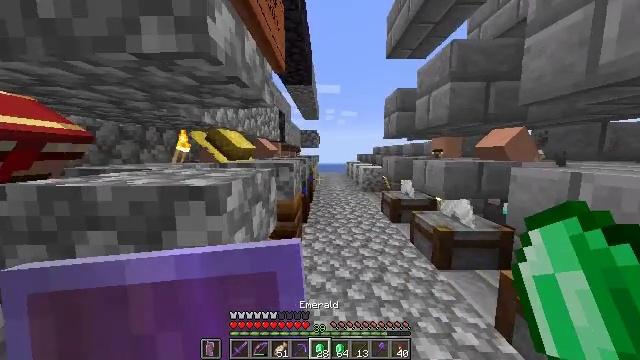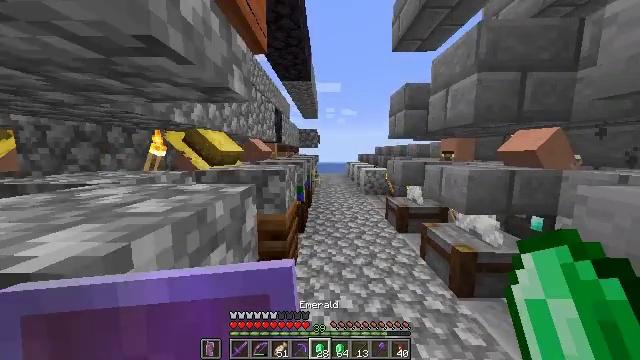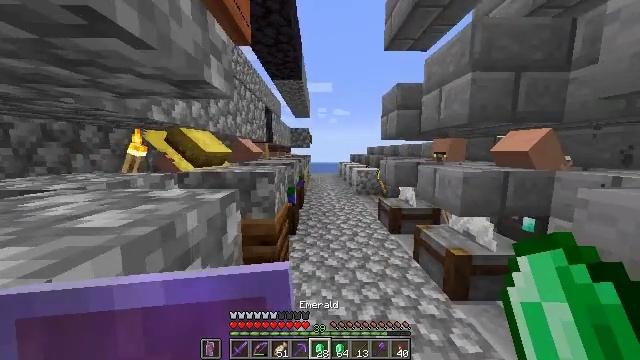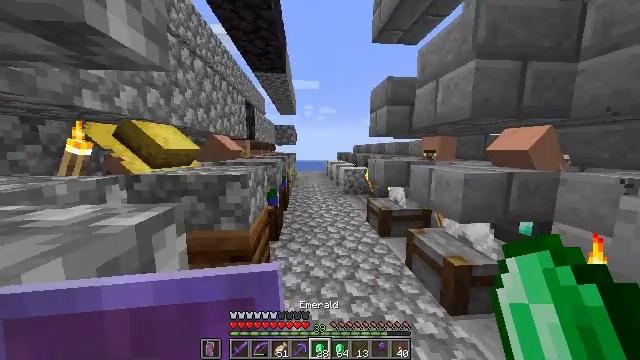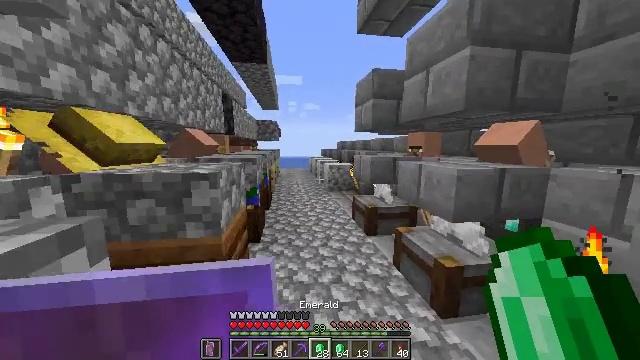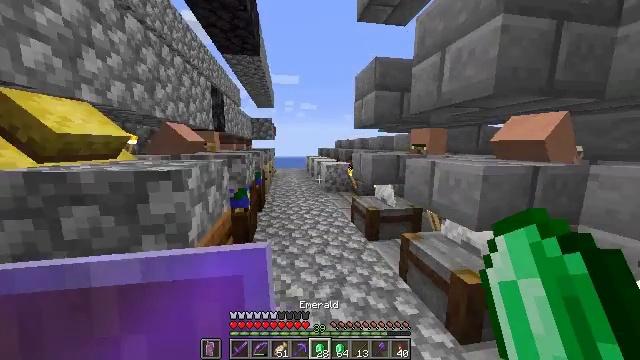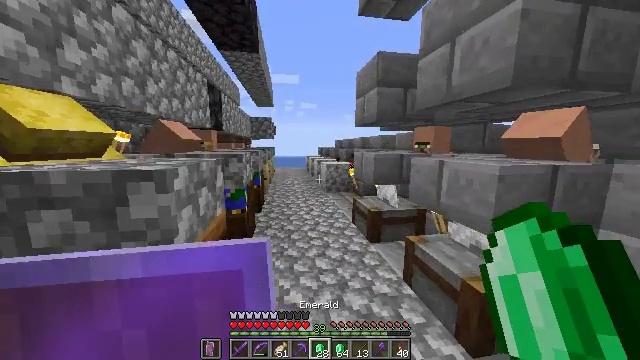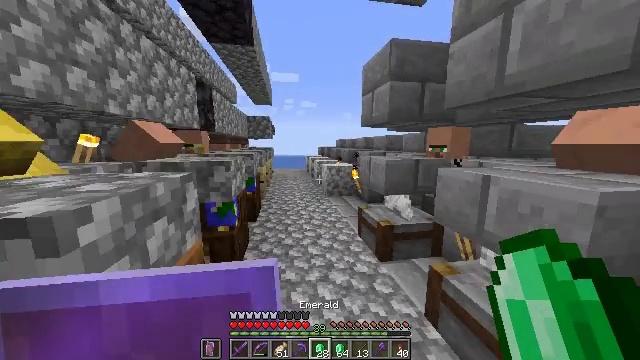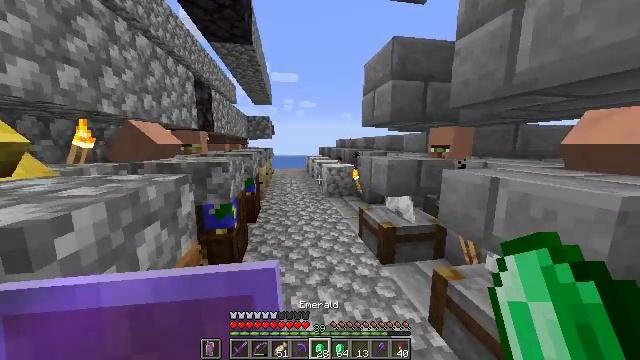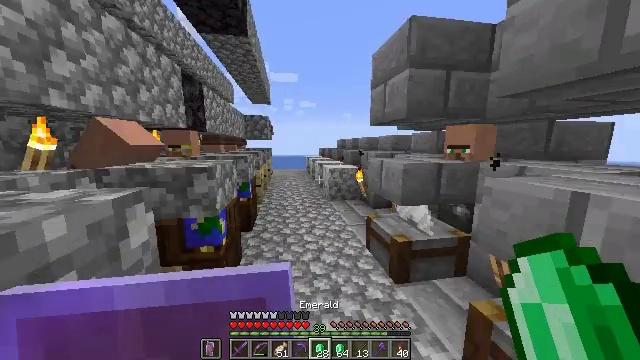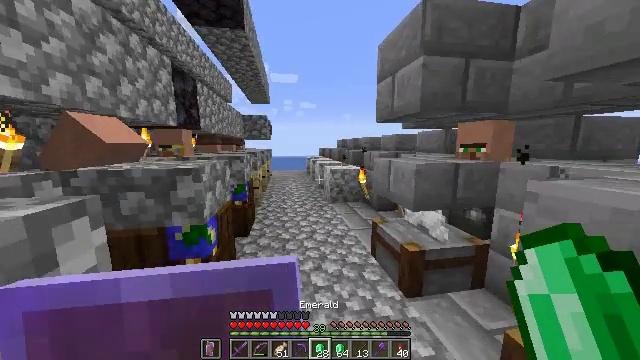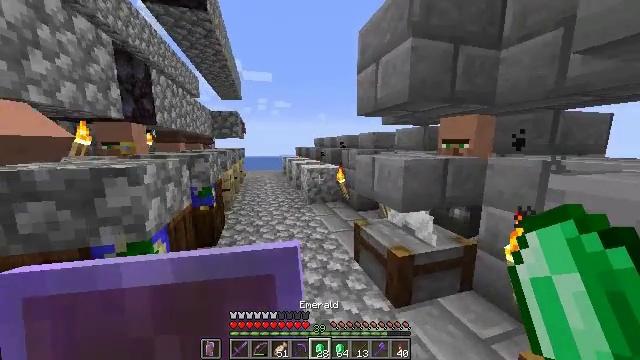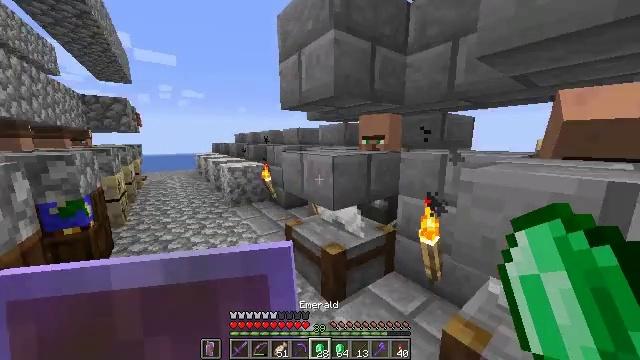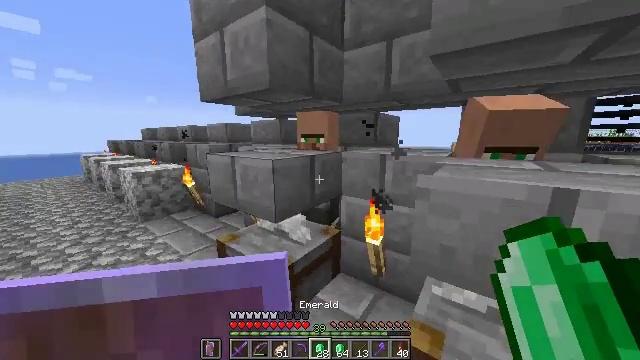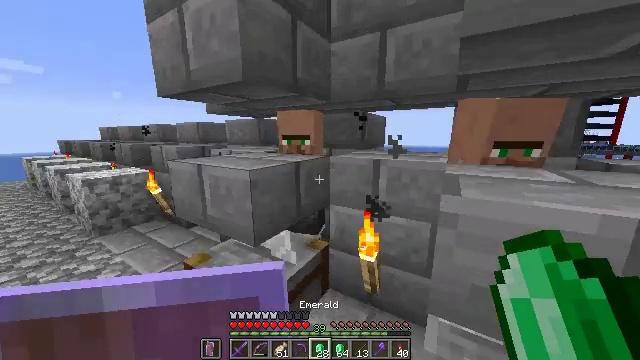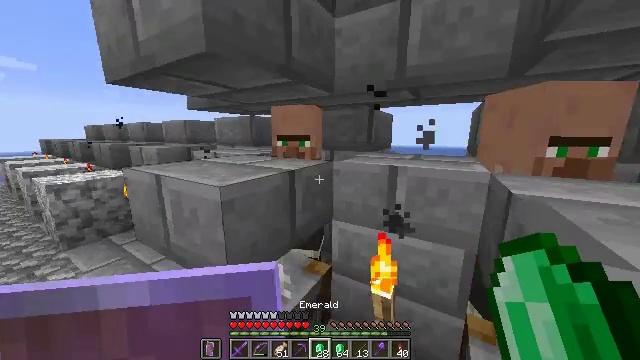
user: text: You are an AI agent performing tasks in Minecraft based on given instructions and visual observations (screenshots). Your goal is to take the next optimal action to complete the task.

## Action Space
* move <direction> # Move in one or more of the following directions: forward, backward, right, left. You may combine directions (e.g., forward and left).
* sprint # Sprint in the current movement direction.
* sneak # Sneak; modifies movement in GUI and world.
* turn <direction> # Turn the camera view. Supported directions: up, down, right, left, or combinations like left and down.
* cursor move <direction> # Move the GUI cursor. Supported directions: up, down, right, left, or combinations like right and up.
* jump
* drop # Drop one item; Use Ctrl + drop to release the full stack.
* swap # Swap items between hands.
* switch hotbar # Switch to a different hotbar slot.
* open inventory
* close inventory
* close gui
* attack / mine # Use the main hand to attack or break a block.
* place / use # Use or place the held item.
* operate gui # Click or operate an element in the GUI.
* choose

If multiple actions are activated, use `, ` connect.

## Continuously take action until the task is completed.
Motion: motion action
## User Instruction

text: Smelt some clay in the furnace to produce a brick.
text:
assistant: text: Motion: move forward, sprint
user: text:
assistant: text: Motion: move forward, sprint, turn right
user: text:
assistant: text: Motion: move forward, sprint, turn right
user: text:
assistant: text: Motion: move forward, sprint, turn right and down
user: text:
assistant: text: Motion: move forward, sprint
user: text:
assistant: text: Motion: move forward, sprint
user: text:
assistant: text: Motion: move forward, sprint
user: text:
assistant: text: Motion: move forward, sprint
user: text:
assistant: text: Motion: move forward, sprint
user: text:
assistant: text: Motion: move forward, sprint
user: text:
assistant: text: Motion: move forward, sprint, turn right
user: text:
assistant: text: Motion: move forward, sprint, turn right and down
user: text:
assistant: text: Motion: move forward, sprint, turn right and down
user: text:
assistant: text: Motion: move forward, sprint, turn right
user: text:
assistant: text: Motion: move forward, sprint
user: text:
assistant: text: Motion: move forward, sprint, turn right
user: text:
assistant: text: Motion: move forward and move right, sprint, turn right
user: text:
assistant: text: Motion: move forward and move right, sprint, turn right
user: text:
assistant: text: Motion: move forward and move right, sprint
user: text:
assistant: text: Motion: move forward and move right, sprint, turn left and up
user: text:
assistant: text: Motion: move forward and move right, sprint, turn left and up
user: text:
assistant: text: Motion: move forward, turn left and up
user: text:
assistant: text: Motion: turn left and up
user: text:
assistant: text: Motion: turn left
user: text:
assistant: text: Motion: no_op
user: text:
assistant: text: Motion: no_op
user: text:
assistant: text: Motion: no_op
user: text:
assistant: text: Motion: no_op
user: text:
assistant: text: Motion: no_op
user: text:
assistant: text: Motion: no_op